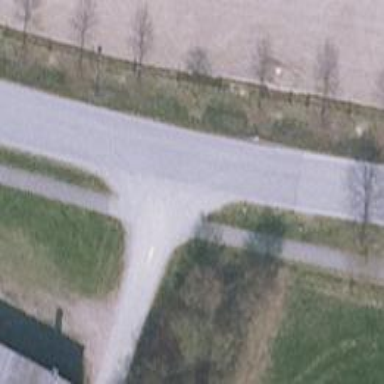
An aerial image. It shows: Asphalt path.